Question: I am trying to create a canvas in Android where we can use it as a white board and draw on the canvas.
Once some thing has been drawn on the canvas i want to store the canvas so that it can be drawn again on another device or retrieved later when u start the application. i dont wanna store it as am image either.
Whats the best solution to store the things on the canvas ?

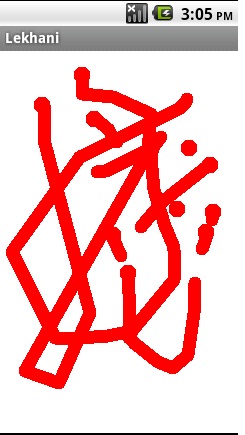
Answer: I see two possibilities besides saving it as an image:
1. Save the canvas as an object to phone storage. Then you could either send that file to another device or load that file when your activity is restarted.
2. Save the key presses every time a user touches the screen(and something should be drawn).
Check out this link on how to save files: <URL>